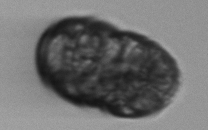
Label: Margalefidinium